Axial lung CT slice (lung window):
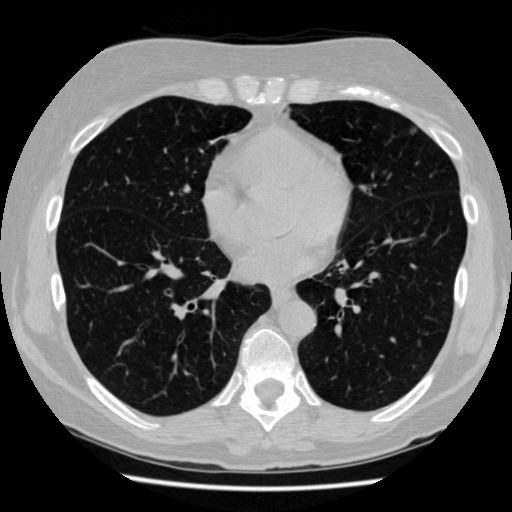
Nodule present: yes
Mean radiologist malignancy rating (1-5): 2